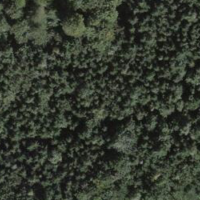
EUNIS habitat code: 41
Species observed at this site:
Angelica sylvestris